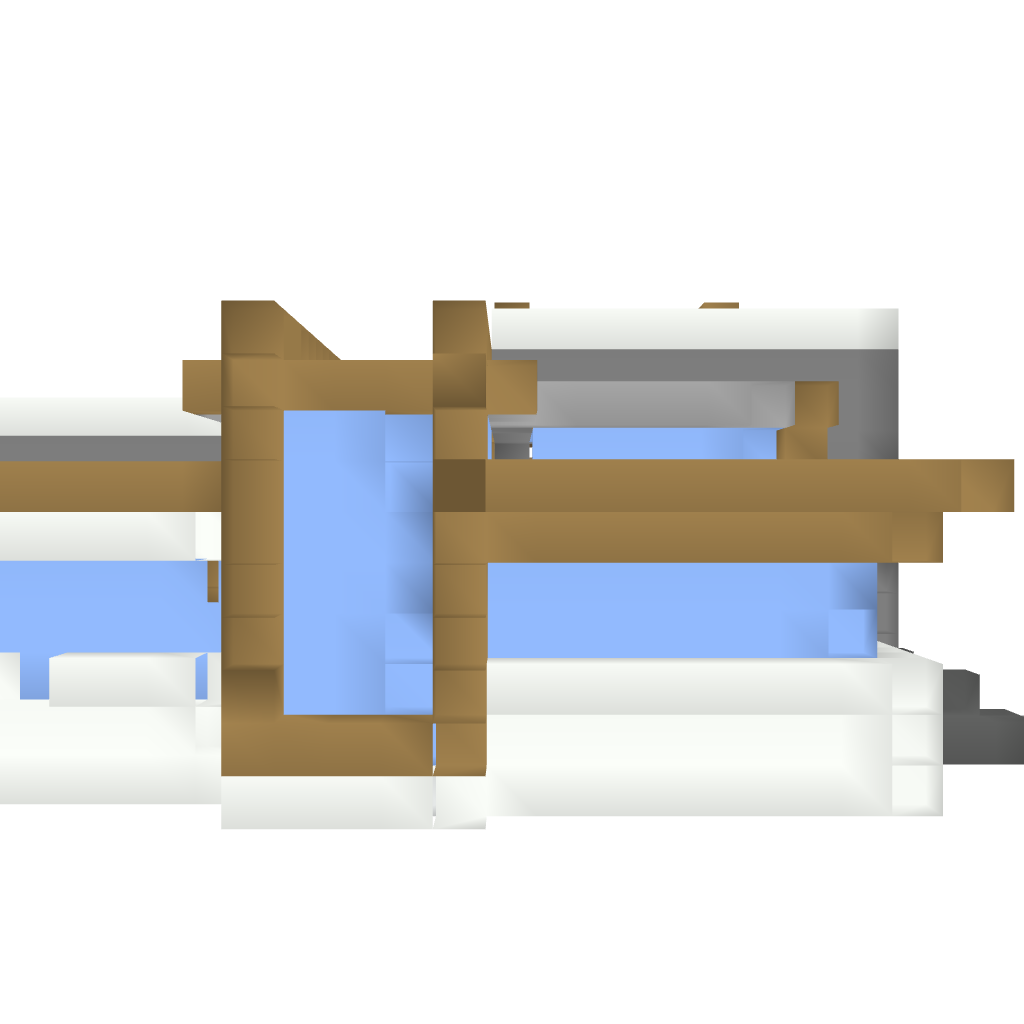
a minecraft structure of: modern home